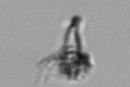
Label: Paratontonia_gracillima